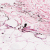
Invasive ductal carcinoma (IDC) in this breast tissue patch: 0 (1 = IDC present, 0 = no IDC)